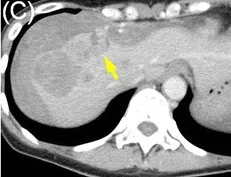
Sequential images of abdominal computed tomography (CT).December 2012 Later, they grow rapidly and rupture, resulting in a large amount of free fluid within the peritoneal cavity surrounding the liver (c). The yellow arrow demonstrates the same tumor in each image.
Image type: radiology (ct)